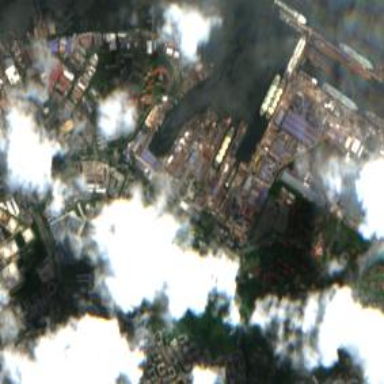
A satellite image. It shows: Industrial area used as shipyard.